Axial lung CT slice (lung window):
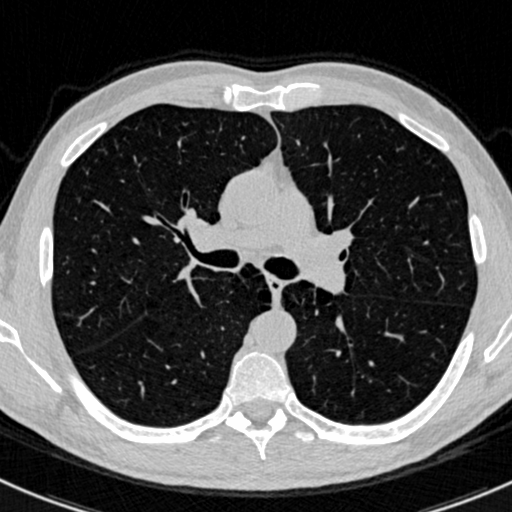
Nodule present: no